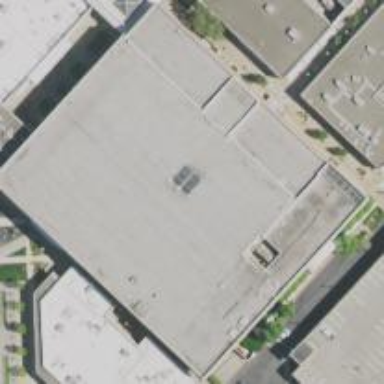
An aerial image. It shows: Retail building housing department store.